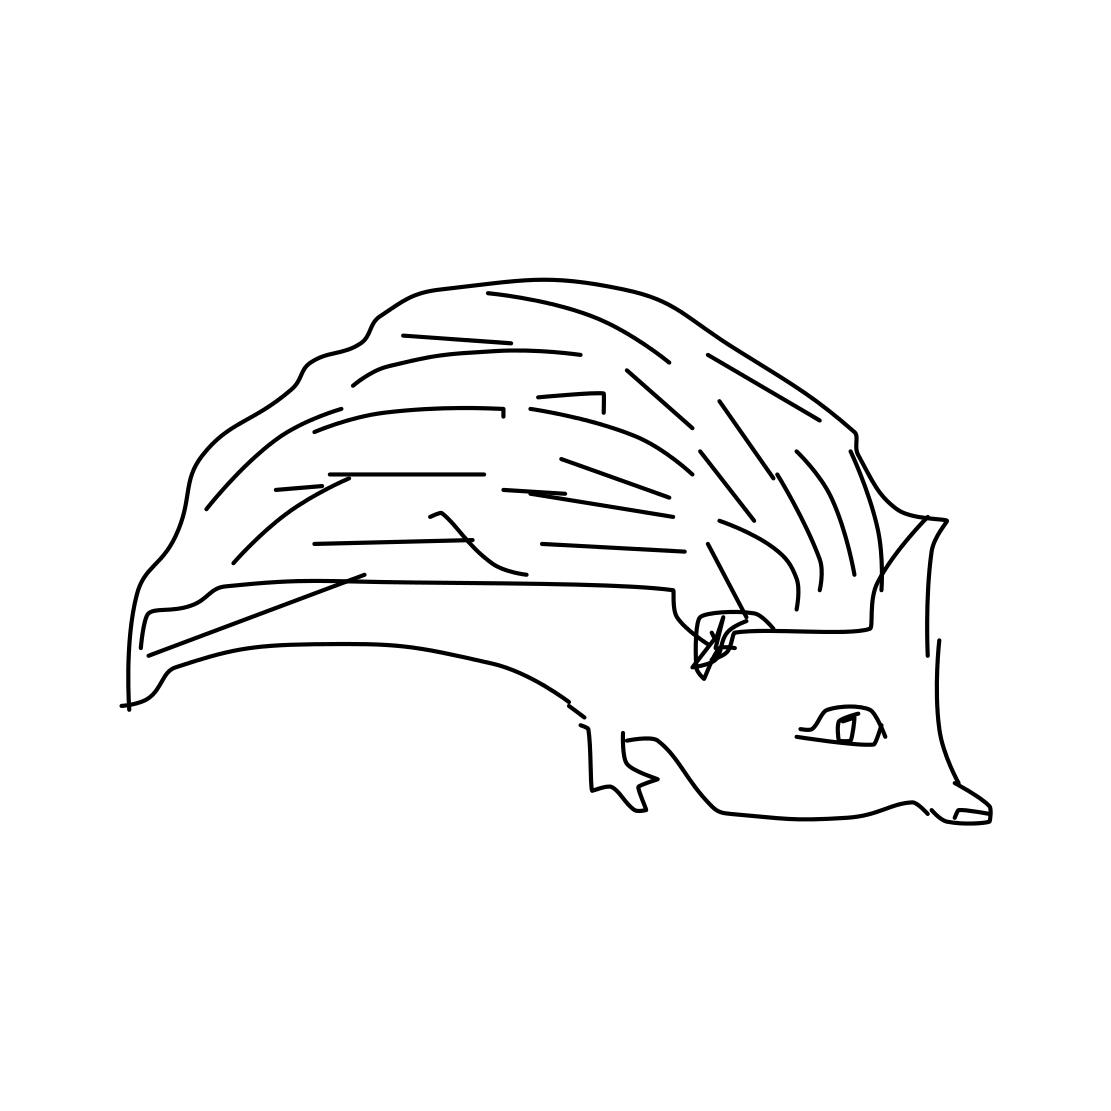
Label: hedgehog